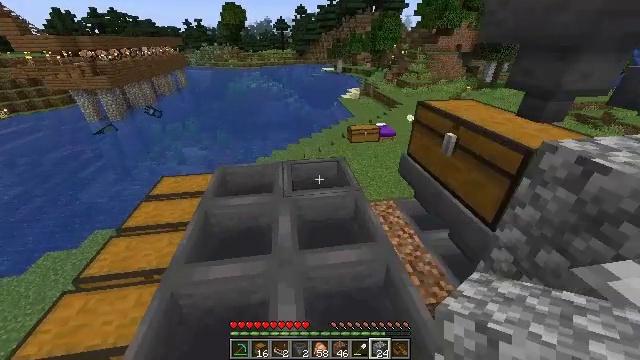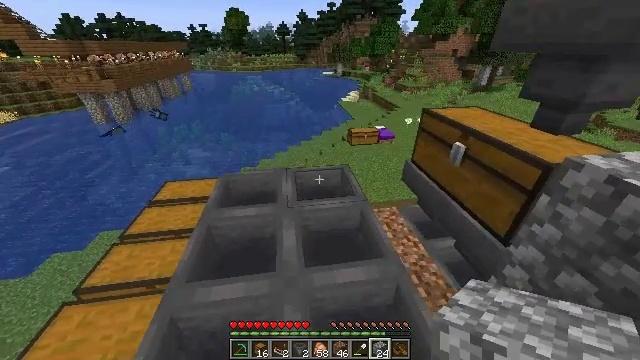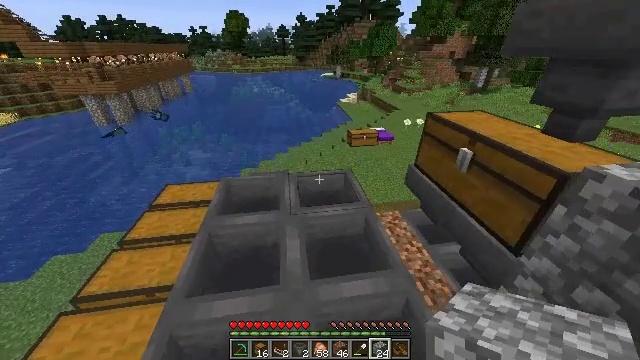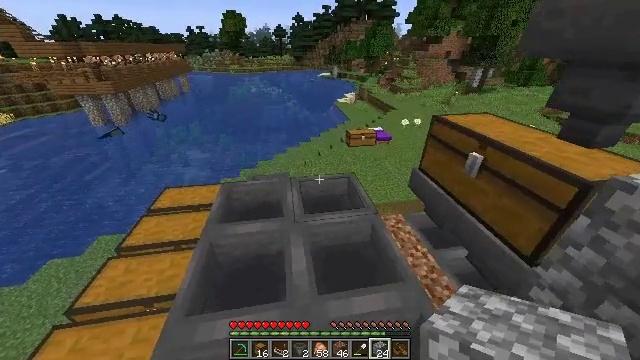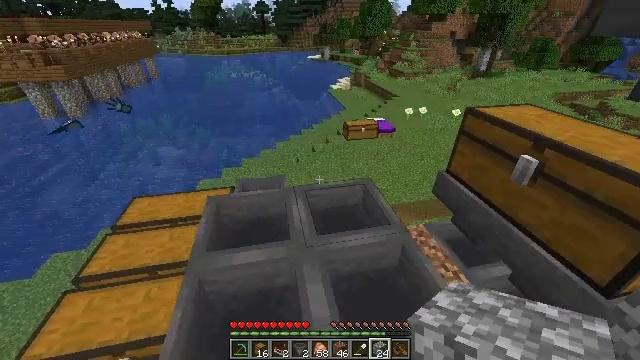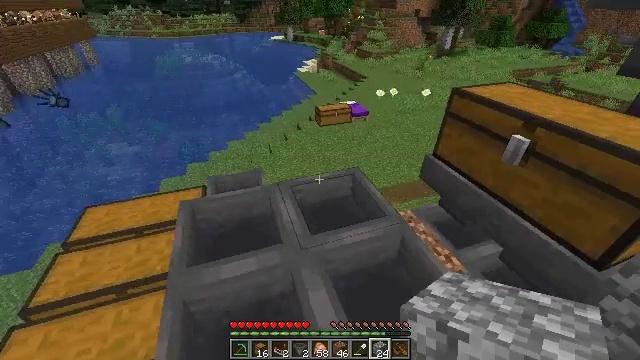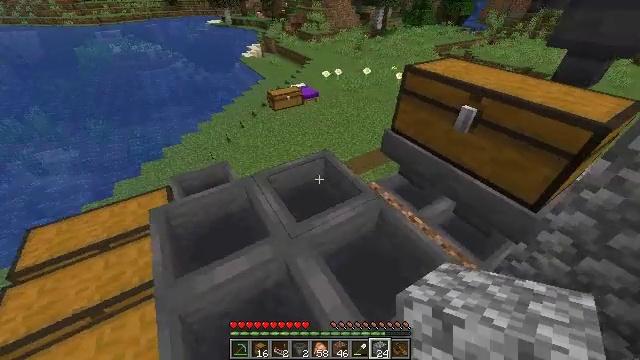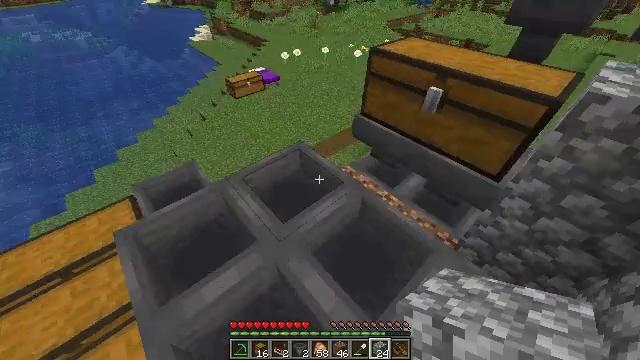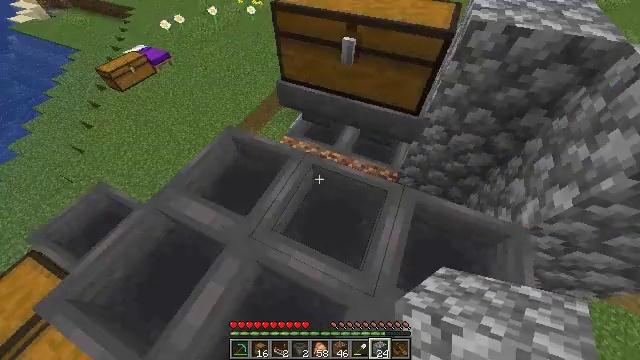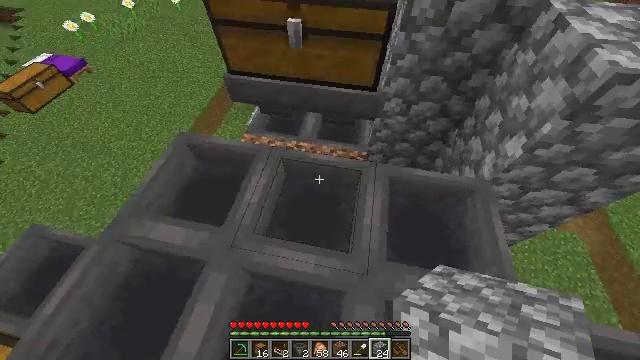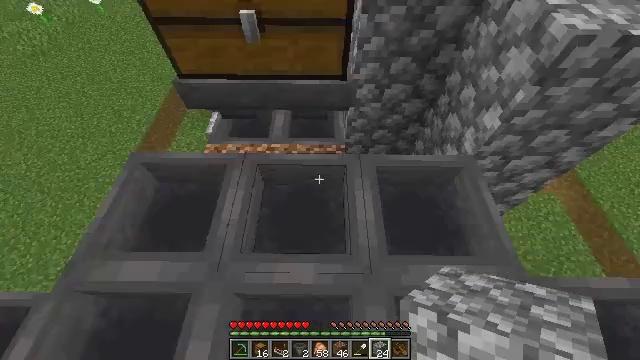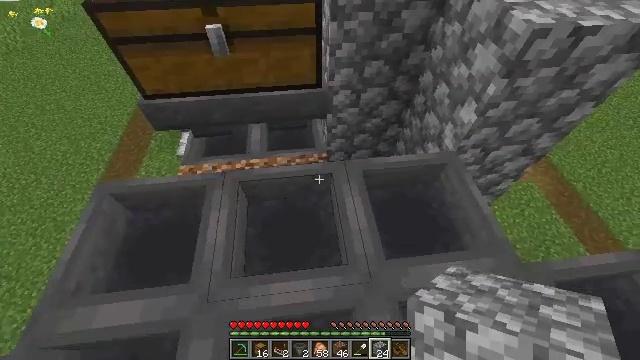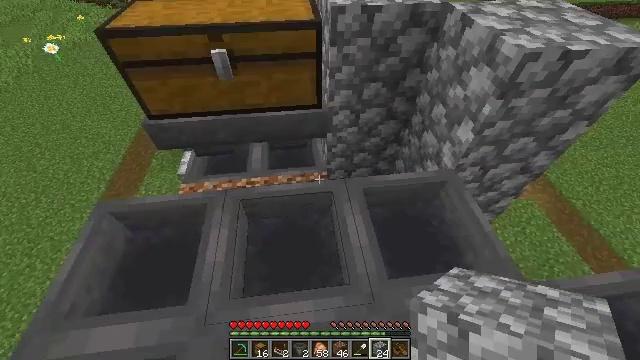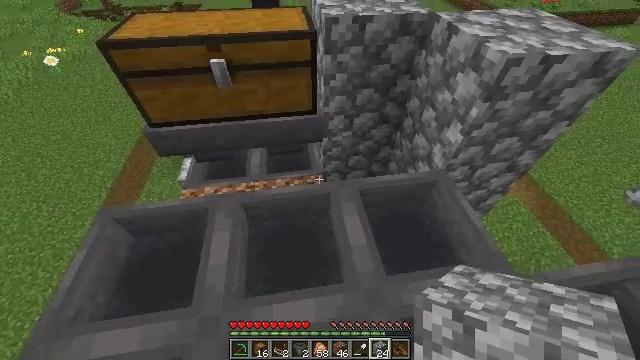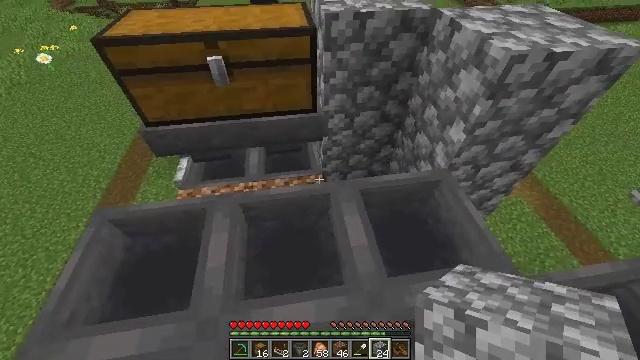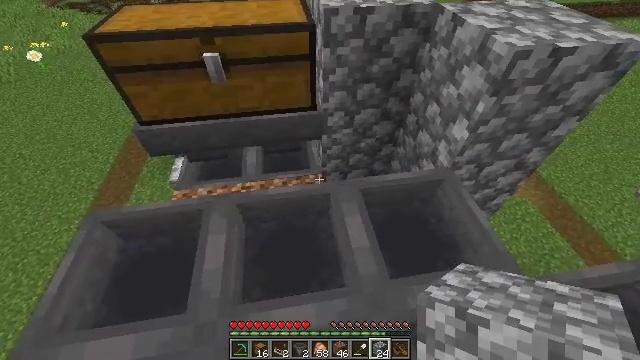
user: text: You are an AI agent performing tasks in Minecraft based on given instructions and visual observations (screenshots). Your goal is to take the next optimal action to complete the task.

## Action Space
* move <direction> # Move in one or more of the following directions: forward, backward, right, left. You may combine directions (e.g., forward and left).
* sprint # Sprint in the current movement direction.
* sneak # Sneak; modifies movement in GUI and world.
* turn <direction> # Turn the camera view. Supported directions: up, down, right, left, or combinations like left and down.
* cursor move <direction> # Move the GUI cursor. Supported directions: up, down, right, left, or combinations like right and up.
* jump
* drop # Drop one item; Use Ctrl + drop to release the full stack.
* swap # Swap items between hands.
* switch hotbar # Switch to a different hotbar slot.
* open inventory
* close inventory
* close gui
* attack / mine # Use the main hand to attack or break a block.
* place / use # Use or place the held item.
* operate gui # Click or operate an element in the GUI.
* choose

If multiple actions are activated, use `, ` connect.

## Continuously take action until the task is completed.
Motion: motion action
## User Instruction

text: Break the dirt block.
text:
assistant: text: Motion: move forward and move left
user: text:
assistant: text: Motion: move forward and move left
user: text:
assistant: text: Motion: move forward and move left
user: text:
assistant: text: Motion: move forward and move left, turn right and down
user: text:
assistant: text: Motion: move forward and move left, turn right and down
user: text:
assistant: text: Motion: move forward and move left, turn right and down
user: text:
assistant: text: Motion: move forward, turn right and down
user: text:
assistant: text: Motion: turn right and down
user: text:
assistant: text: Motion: turn right and down
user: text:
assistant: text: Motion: turn right
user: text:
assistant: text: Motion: turn right and up
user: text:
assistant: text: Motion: turn up
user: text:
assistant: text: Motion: turn right
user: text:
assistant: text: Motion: no_op
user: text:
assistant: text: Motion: no_op
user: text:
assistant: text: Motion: turn left
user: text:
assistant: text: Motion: move forward, turn left
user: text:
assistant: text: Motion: move forward, turn left
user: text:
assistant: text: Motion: move forward, turn down
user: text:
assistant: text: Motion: move forward, turn right and down
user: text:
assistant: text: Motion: move forward, turn right and down
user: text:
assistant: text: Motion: turn right and down
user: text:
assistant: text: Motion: turn right and down
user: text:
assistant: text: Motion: no_op
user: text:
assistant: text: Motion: no_op
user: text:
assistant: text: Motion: no_op
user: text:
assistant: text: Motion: no_op
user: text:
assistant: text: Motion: no_op
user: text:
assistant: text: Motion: turn left
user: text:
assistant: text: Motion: turn left